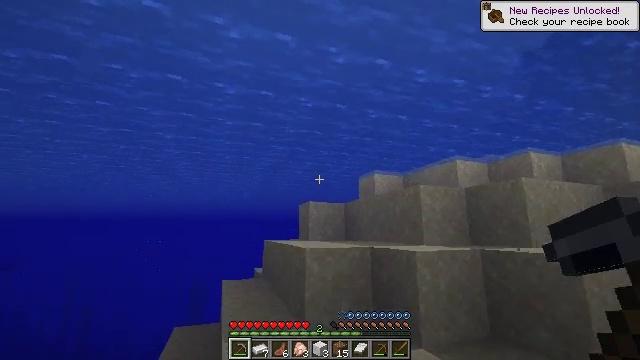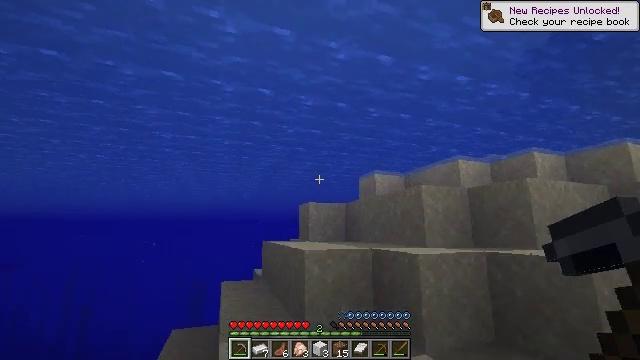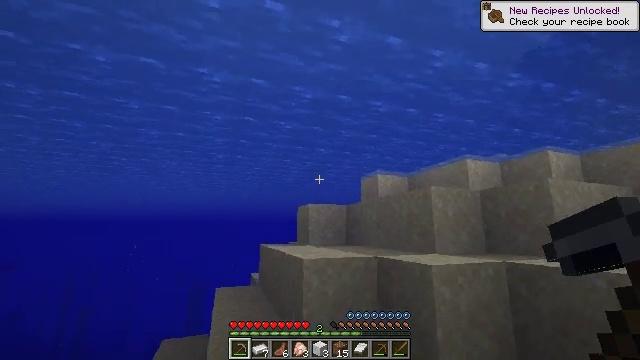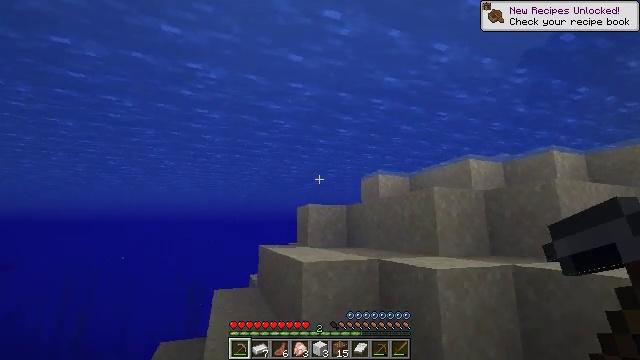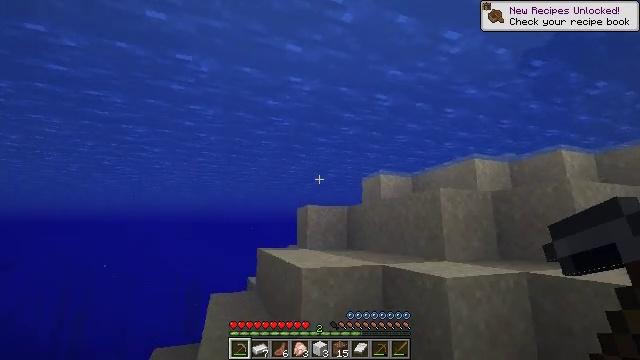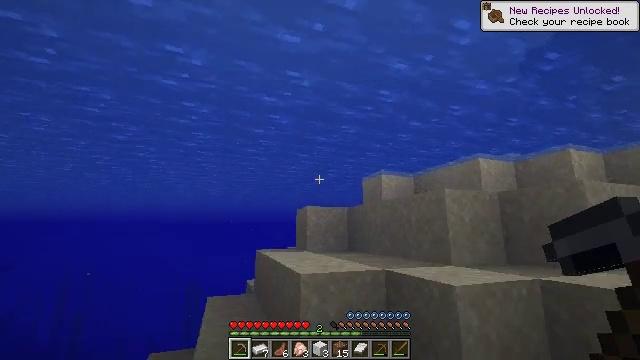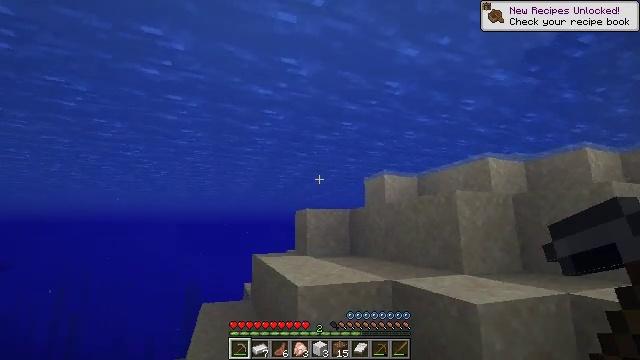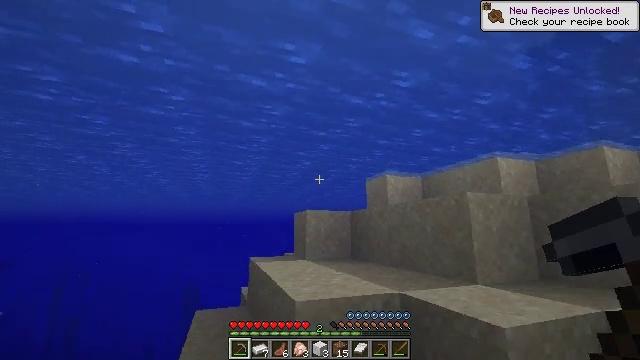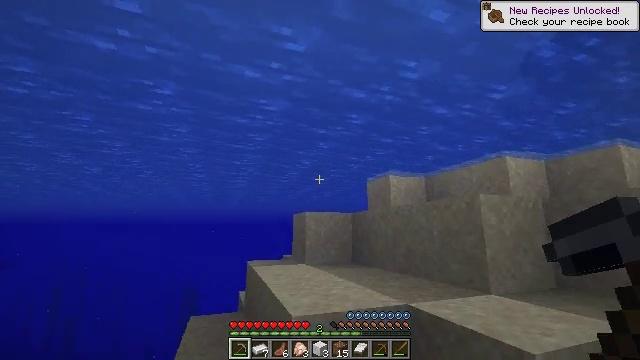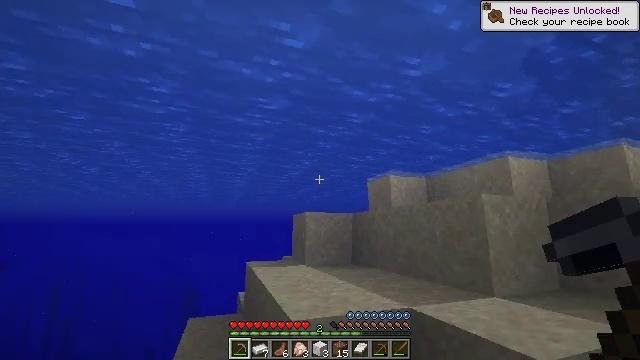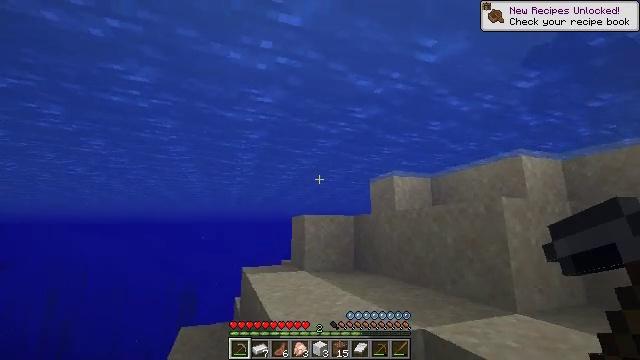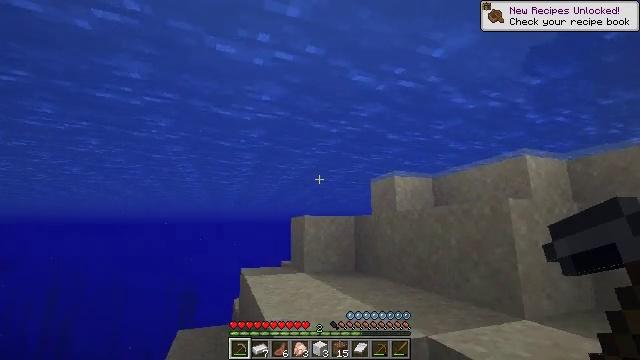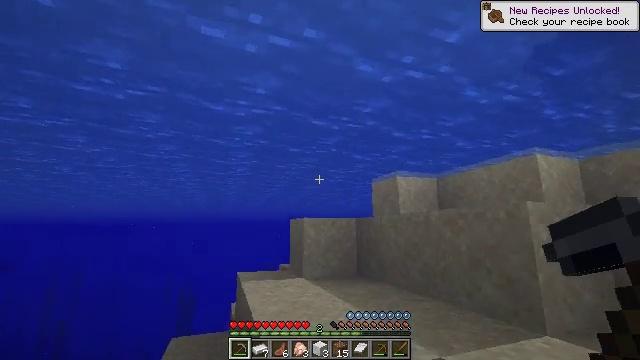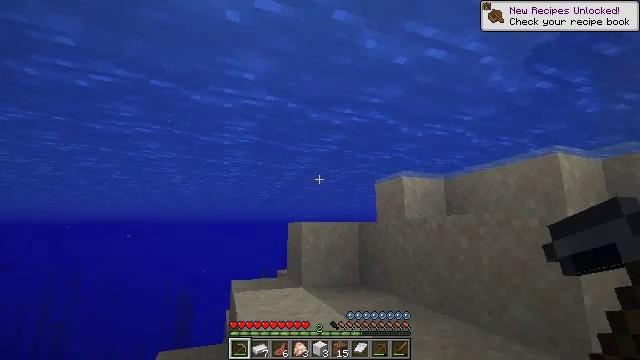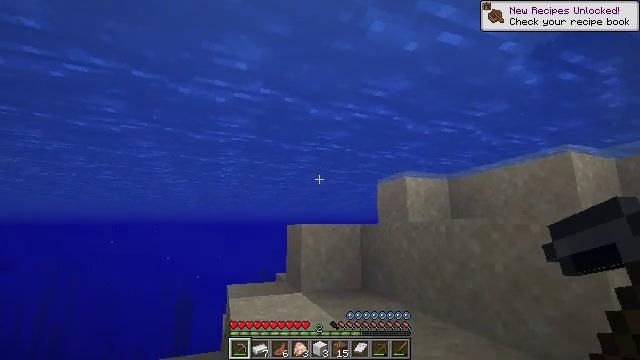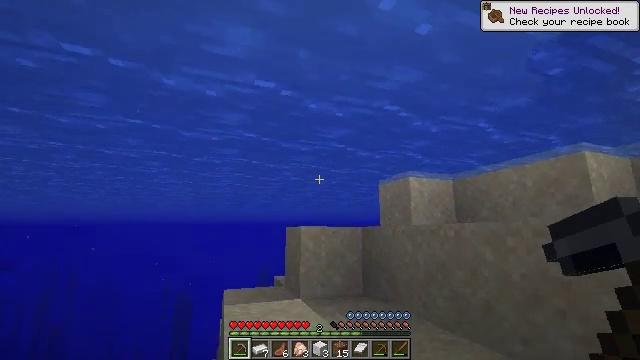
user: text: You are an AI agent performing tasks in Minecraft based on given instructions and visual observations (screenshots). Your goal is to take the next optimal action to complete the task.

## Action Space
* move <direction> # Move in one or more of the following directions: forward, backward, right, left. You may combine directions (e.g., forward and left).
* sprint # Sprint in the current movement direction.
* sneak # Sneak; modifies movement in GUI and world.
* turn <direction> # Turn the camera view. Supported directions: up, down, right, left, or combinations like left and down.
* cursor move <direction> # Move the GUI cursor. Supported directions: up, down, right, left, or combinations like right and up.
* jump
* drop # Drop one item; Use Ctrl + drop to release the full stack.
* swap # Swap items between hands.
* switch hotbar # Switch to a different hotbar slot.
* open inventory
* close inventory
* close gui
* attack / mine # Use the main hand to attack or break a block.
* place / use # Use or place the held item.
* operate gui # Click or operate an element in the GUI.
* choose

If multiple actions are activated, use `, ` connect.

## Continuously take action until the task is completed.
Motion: motion action
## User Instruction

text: Mine a chest to move it.
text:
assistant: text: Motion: move forward
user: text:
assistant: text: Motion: move forward
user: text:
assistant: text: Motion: move forward
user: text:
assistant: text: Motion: move forward
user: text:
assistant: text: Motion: move forward
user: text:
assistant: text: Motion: move forward
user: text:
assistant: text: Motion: move forward
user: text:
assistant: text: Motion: move forward
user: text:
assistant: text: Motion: move forward
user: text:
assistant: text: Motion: move forward
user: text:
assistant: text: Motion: move forward
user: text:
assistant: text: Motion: move forward
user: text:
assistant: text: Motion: move forward
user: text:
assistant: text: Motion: move forward
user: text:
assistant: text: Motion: move forward
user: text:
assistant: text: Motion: move forward
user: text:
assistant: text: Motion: move forward
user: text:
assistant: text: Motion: move forward
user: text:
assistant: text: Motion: move forward
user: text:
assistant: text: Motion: move forward
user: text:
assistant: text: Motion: move forward
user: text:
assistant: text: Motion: move forward
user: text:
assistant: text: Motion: move forward
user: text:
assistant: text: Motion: move forward
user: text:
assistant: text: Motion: move forward
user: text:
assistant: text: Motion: move forward
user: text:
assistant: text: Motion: move forward
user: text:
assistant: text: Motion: move forward
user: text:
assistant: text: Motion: move forward
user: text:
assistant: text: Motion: move forward